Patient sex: M
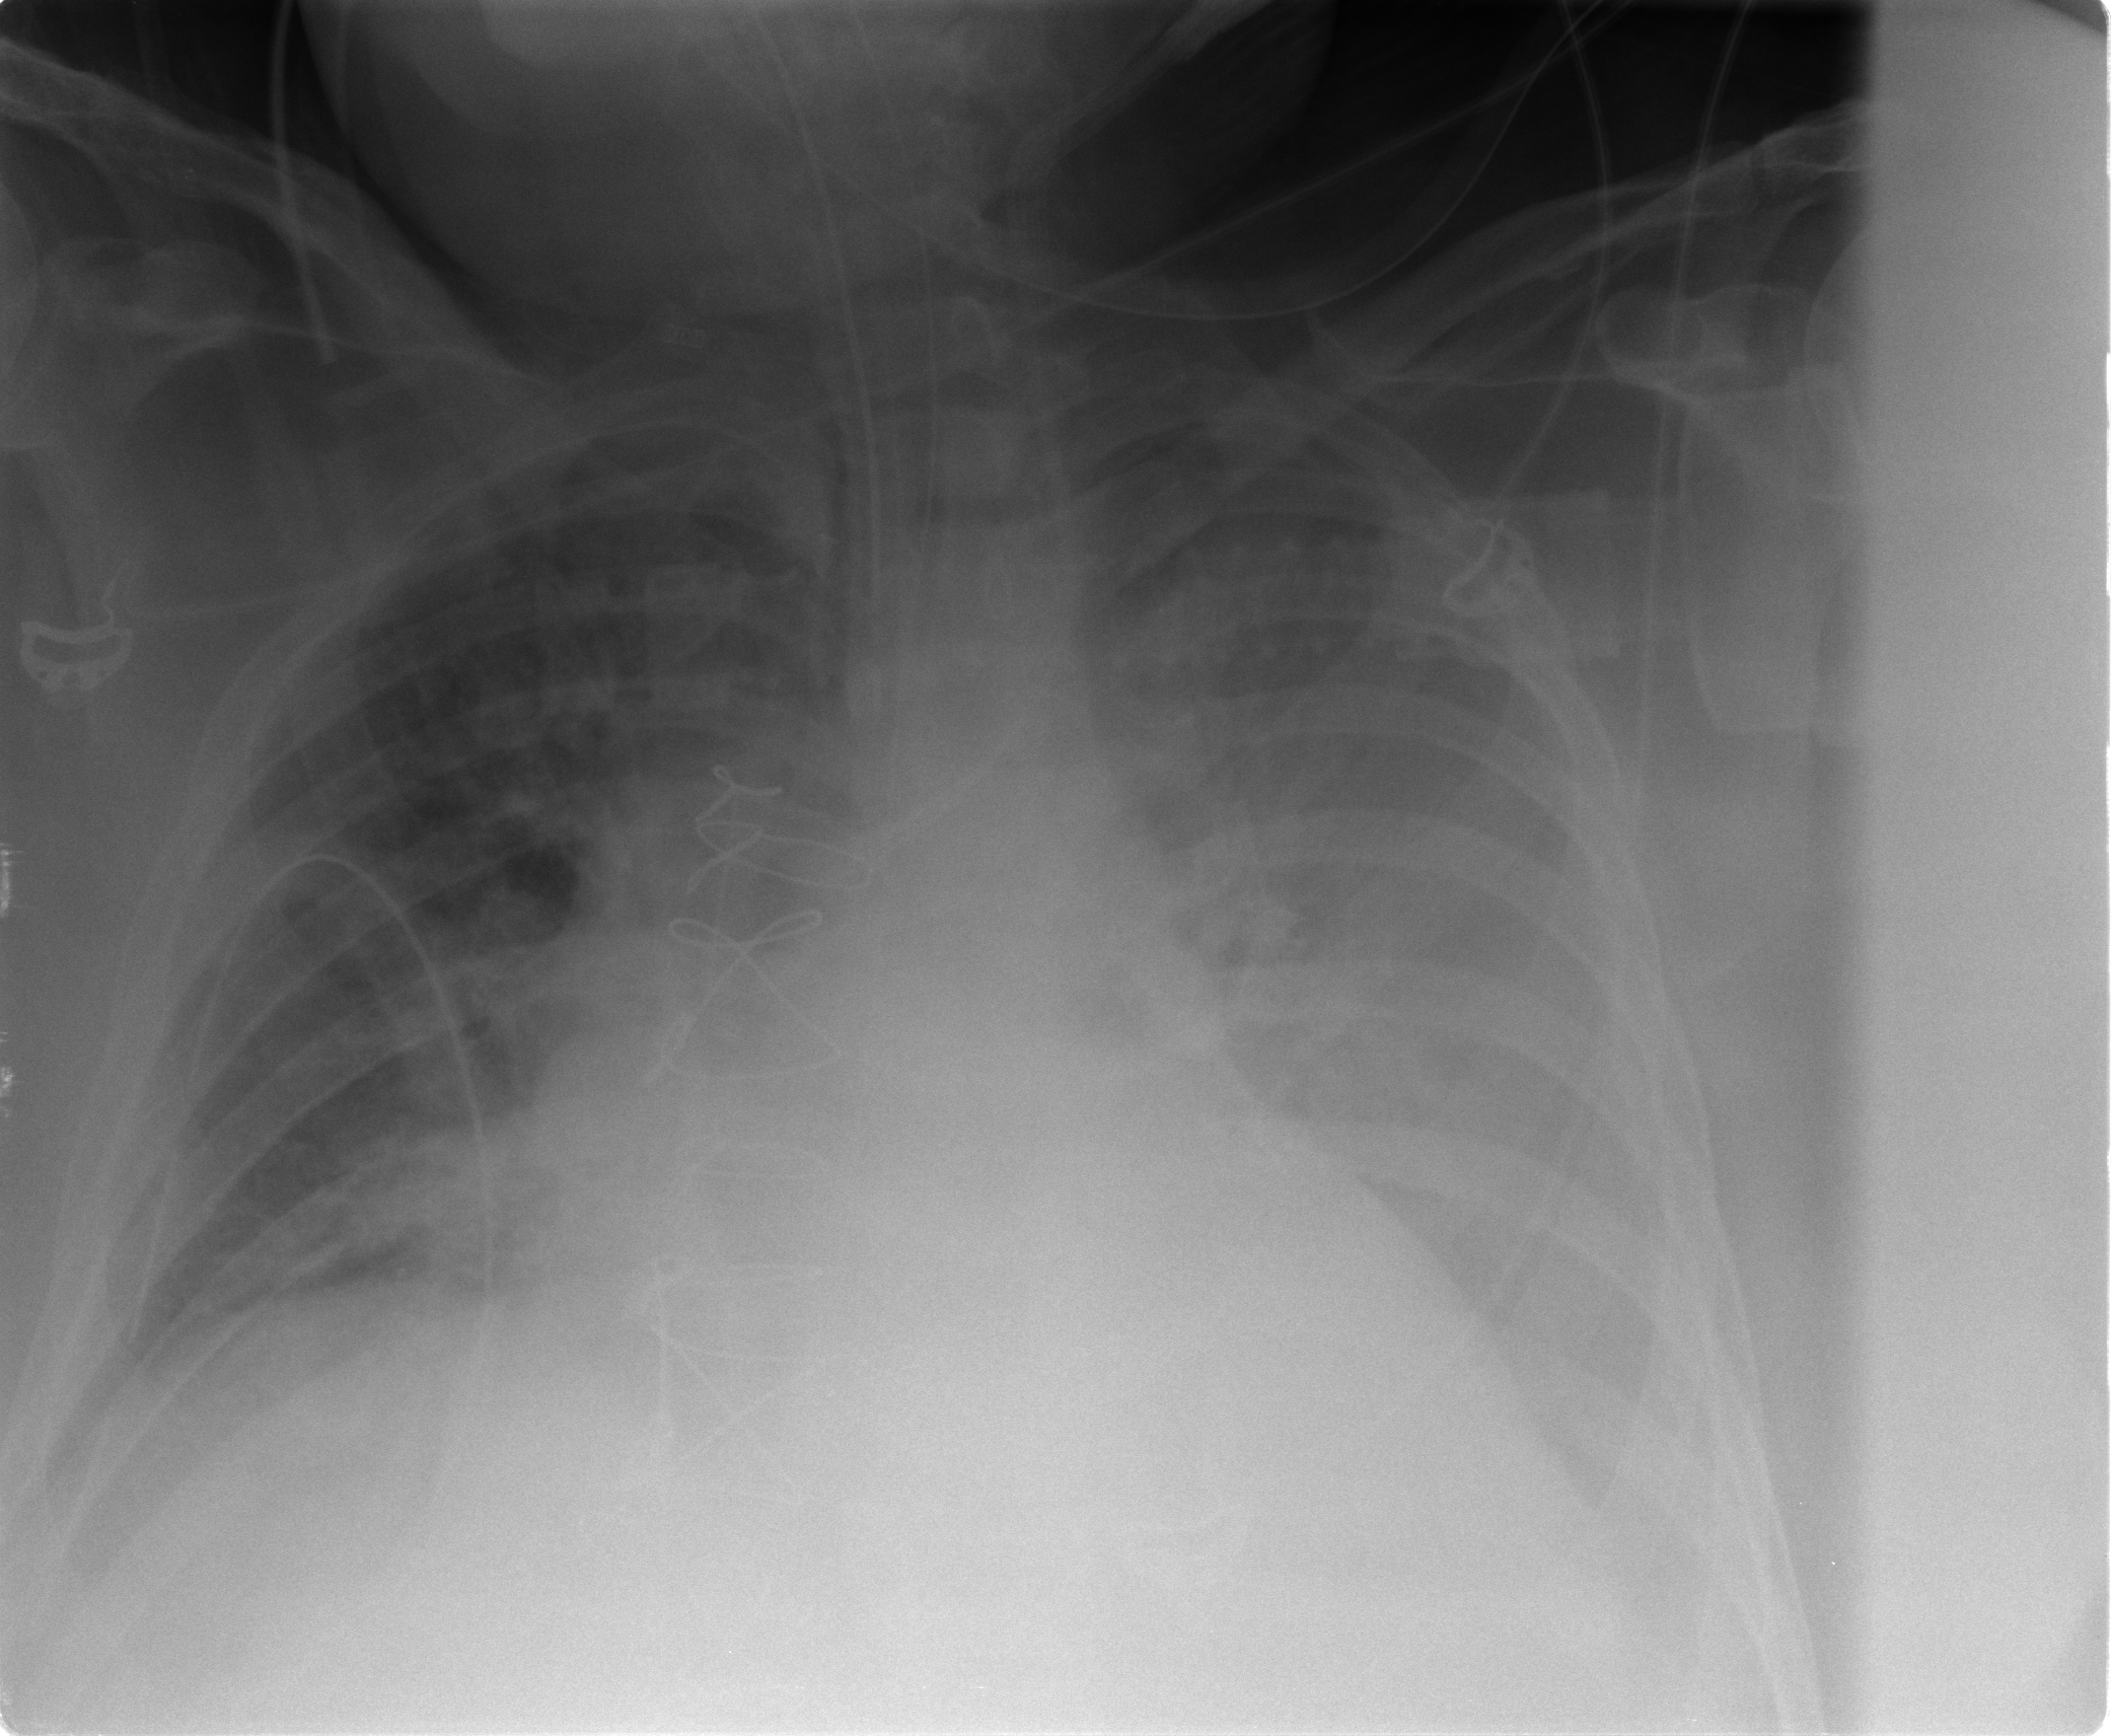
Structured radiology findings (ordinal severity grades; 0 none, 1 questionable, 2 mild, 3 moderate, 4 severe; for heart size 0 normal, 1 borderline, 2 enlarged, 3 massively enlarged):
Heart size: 3
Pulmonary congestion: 3
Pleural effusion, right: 2
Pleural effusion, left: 3
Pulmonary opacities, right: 0
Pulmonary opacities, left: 0
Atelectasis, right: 3
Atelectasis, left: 3